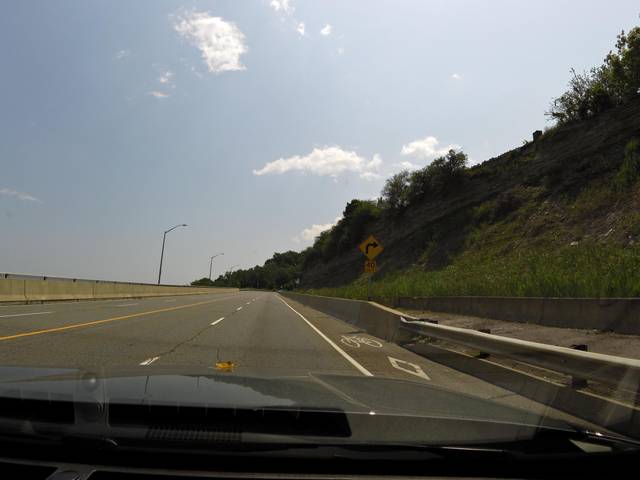
Region: Canada
Coordinates: 43.245, -79.862